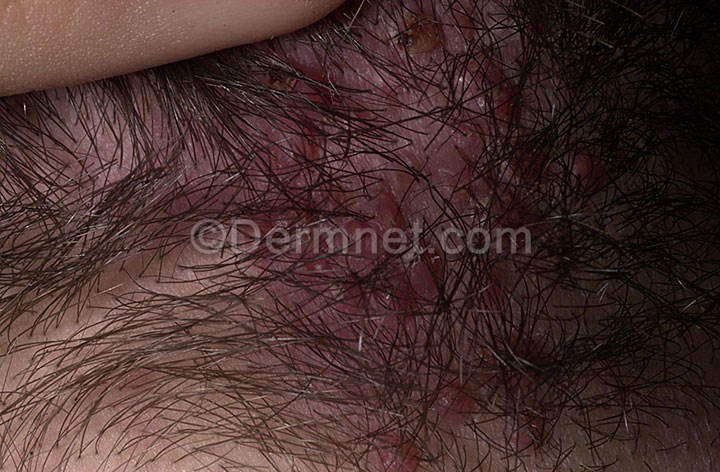
Disease: Hair Loss Photos Alopecia and other Hair Diseases